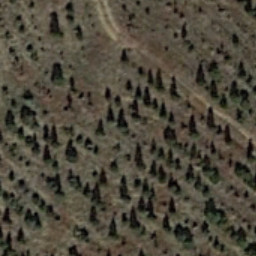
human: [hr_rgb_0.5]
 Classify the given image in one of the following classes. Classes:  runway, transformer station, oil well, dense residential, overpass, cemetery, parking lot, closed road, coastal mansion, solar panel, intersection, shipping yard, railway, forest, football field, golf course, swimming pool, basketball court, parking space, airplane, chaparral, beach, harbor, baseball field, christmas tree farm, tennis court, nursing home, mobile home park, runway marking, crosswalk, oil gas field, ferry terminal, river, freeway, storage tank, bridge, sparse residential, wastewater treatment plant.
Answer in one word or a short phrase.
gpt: christmas tree farm